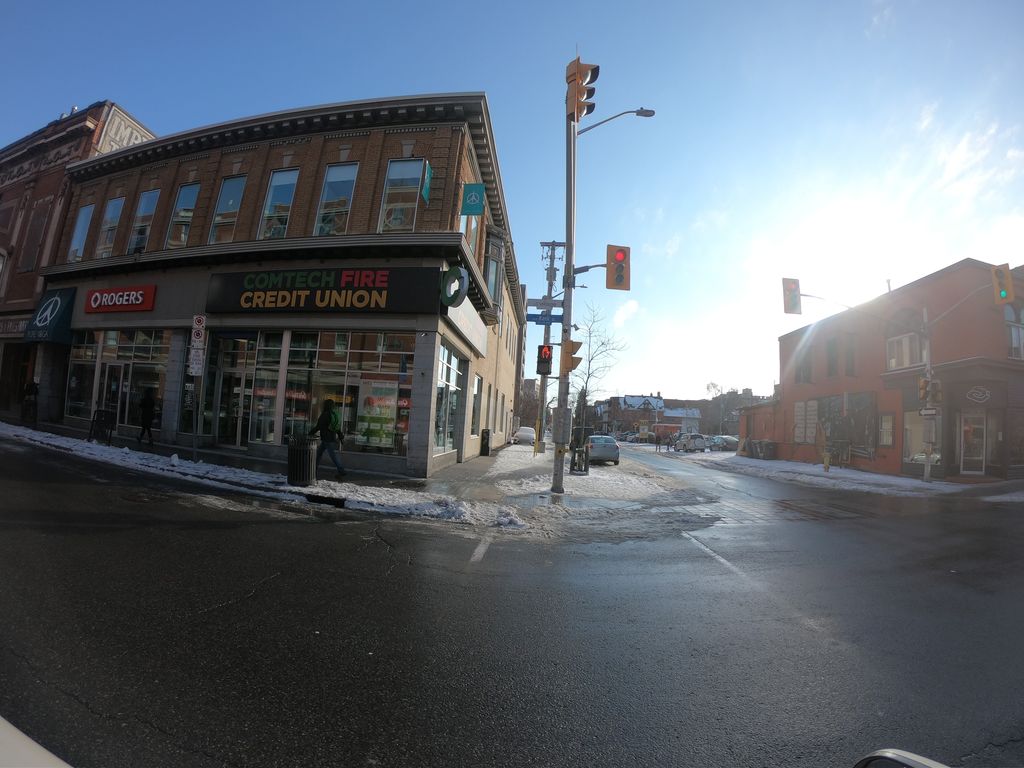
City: ottawa-gatineau